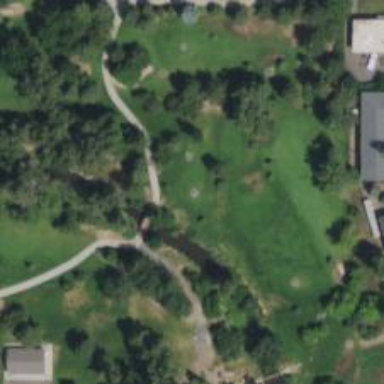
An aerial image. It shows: Disc golf basket.